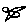
Label: bird